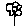
Label: flower